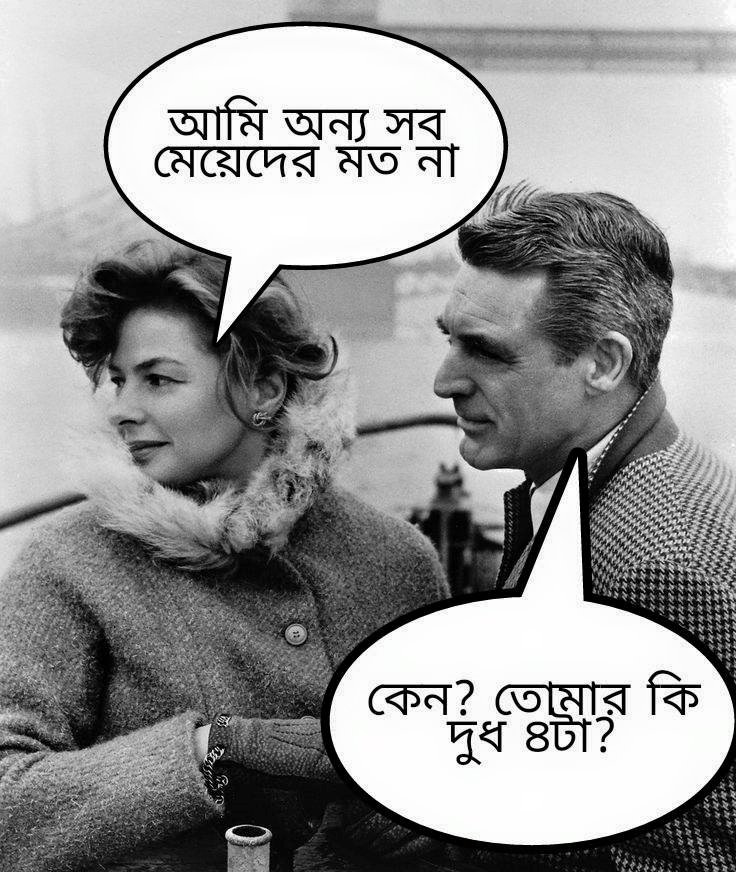
Caption: আমি অন্য সব মেয়েদের মত না    কেন ? তোমার কি দুধ ৪ টা ?
Label: hate